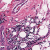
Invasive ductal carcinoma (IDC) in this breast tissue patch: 0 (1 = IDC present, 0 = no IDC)